Question: I have this code that creates a decorated popup panel :
'''
...
var x = 600;
var y = 150+row*23;
var popPanel = app.createDecoratedPopupPanel().setStyleAttributes({background:'#FFFFDD',padding:'15px'});
var message = app.createHTML("Operation non reversible !!<BR>Il faudra 'rafraichir' votre navigateur<BR>"+
"apres vous etre efface du planning (case ✖️)<BR>pour voir les donnees a jour").setPixelSize(300,60).setStyleAttributes({background:'#FFFFDD',padding:'15px'});
popPanel.add(message);
popPanel.setAnimationEnabled(true);
popPanel.setPopupPosition(x, y);
popPanel.setAutoHideEnabled(true);
popPanel.show();// I didn't chain the commands to make it easier to test by commenting one or another...
return app;
}
'''
and it gives this result :

knowing that background attribute determines the surrounding zone (popup panel padding 15px) and that the inside widget has also its background color (and its own padding as well),
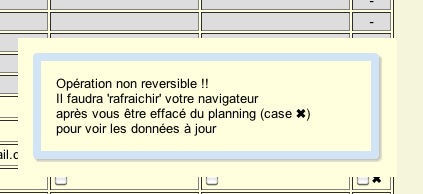
Answer: It seems that decorated** can not be redecorated in GAS. I too have wondered this (when working with decorated tab panels). I concluded that it was not possible. I used the Chrome inspector and found out that the blue part is actually a set of images. So it wouldn't be a simple CSS fix.
<URL> seems to have the final verdict.